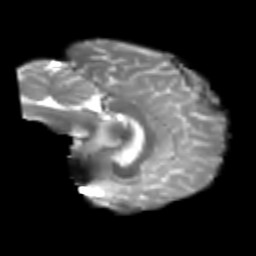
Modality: T2w
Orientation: sagittal
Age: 23
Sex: male
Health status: healthy